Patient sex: M
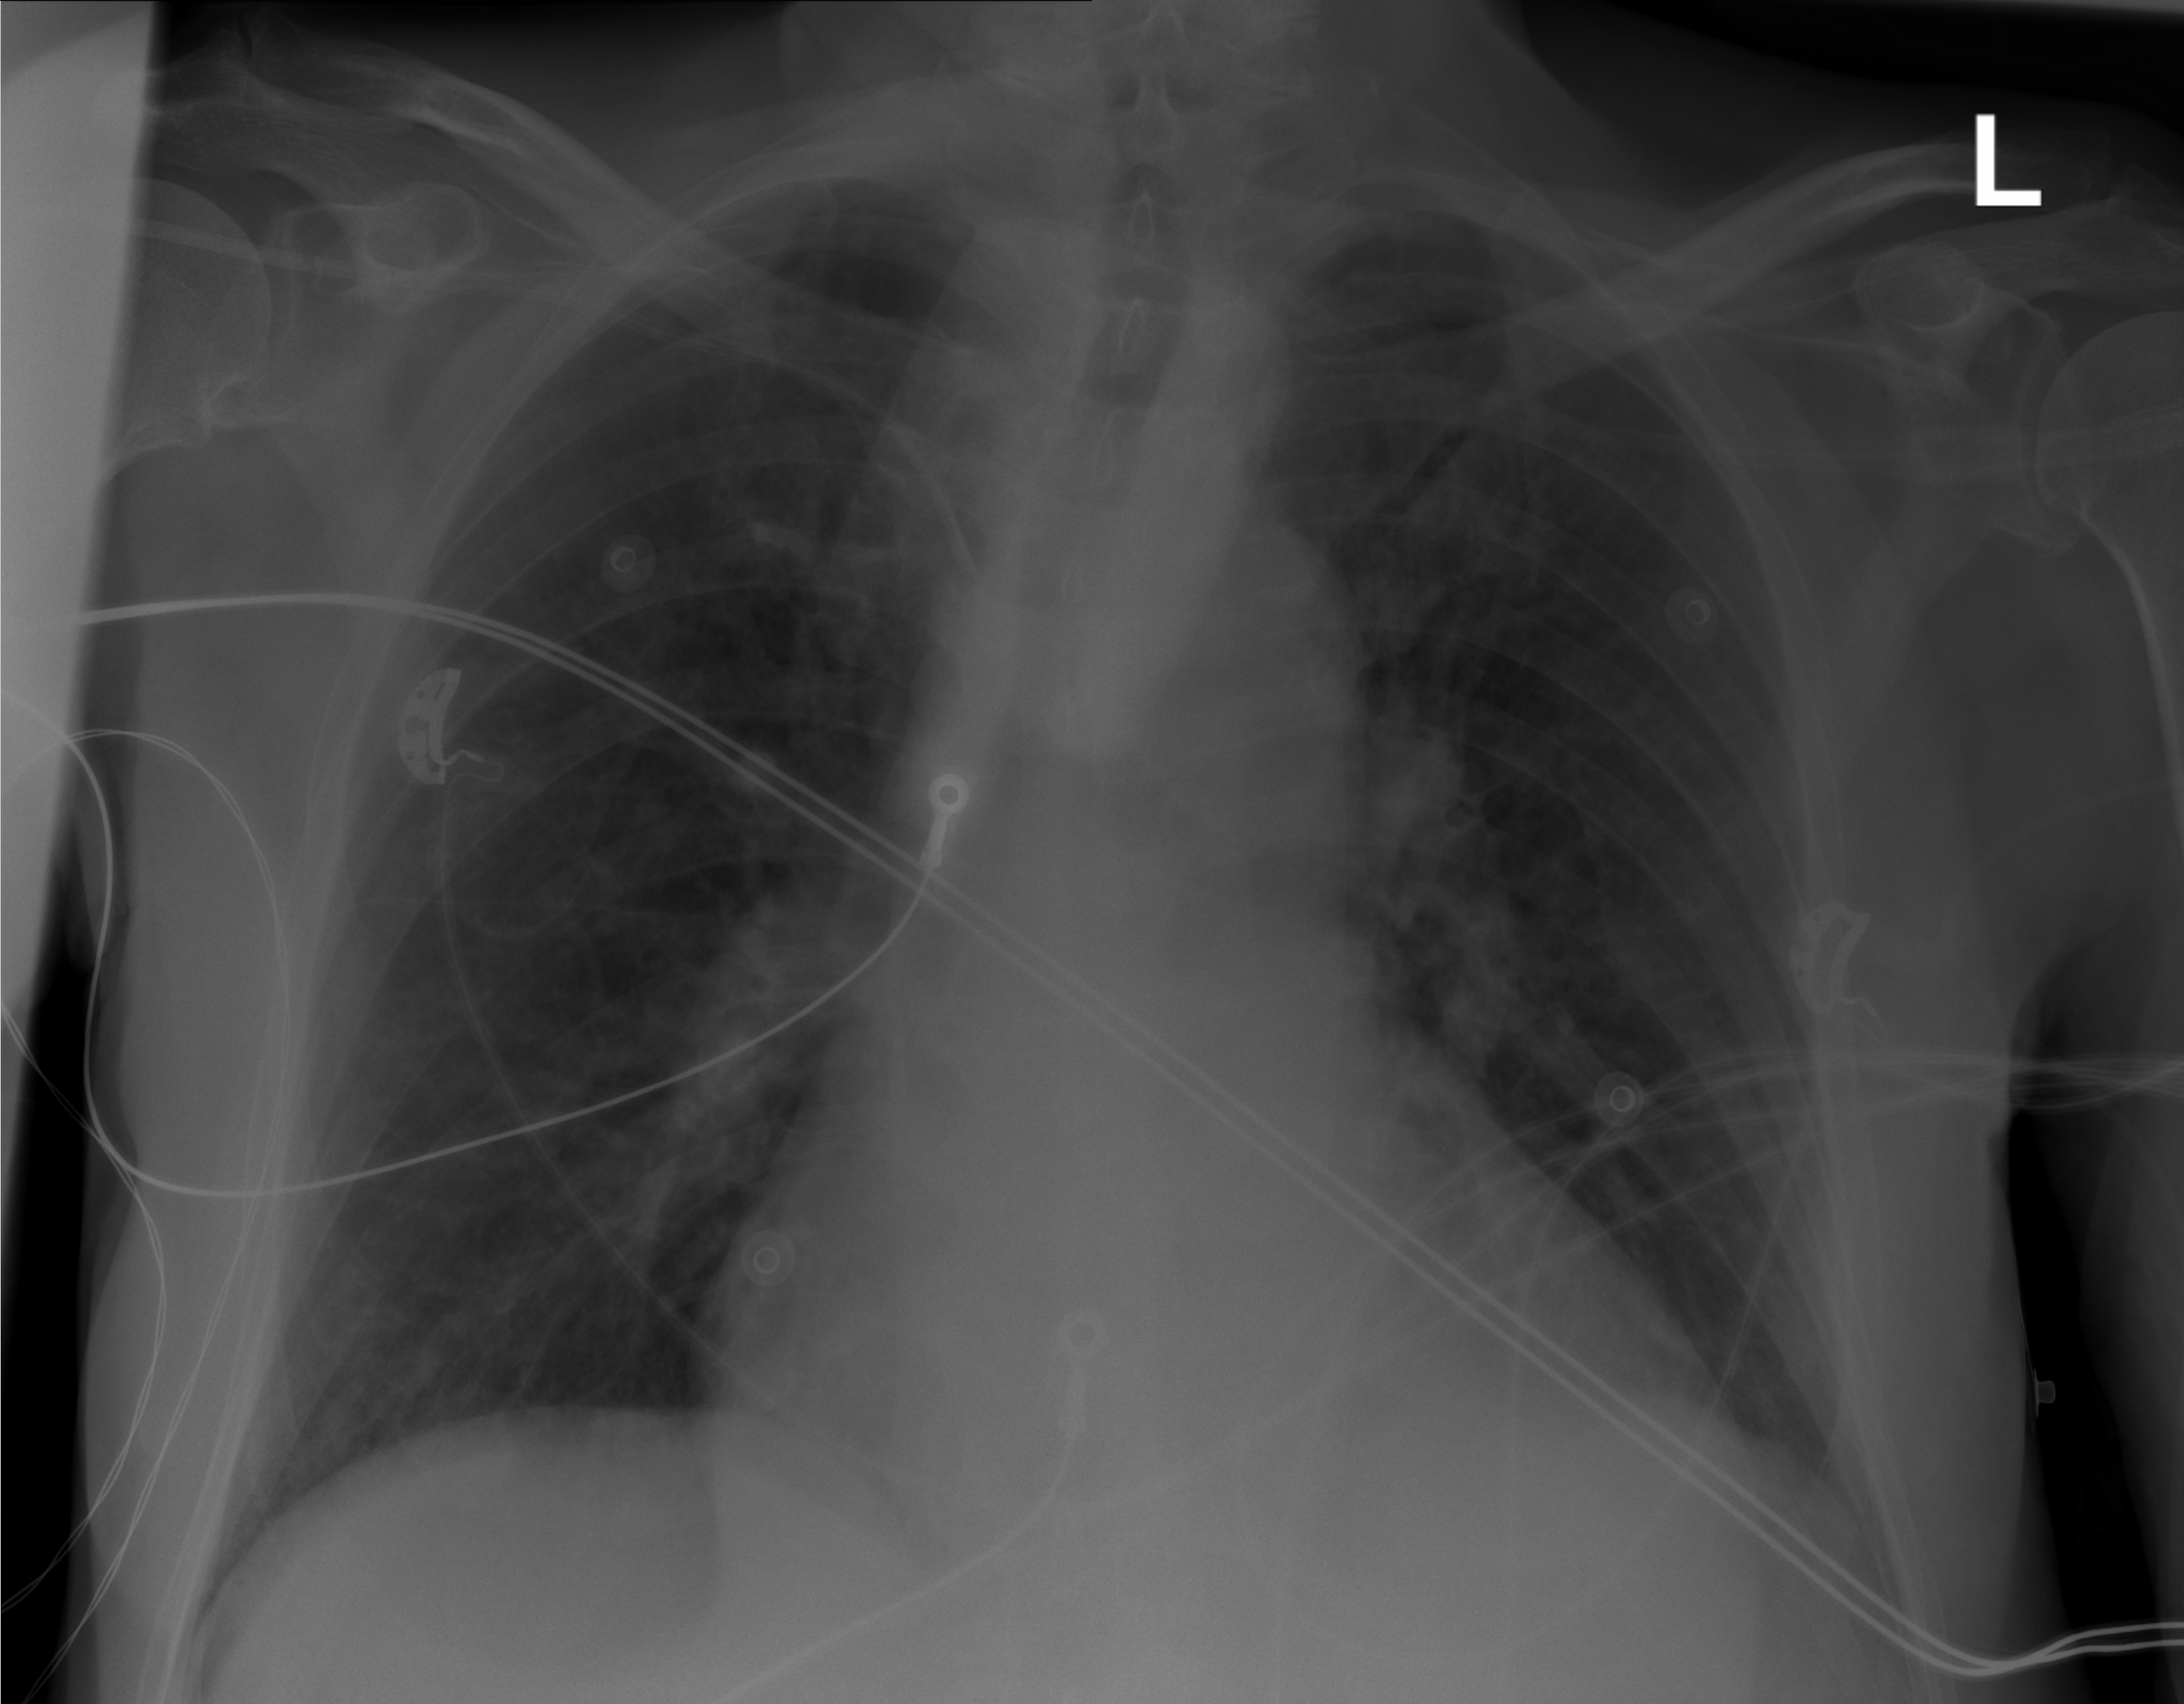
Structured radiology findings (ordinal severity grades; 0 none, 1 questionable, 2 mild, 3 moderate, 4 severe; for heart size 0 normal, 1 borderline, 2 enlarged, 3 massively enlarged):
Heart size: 2
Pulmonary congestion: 2
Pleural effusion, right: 0
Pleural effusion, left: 0
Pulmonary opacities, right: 0
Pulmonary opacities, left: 0
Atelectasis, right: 0
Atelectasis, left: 0